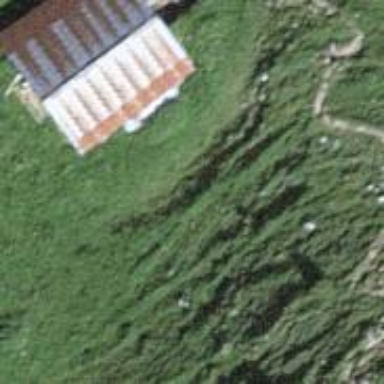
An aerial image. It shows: Hut.